Aerial crown-view tile of a tropical tree (Barro Colorado Island, Panama), acquired 20250414:
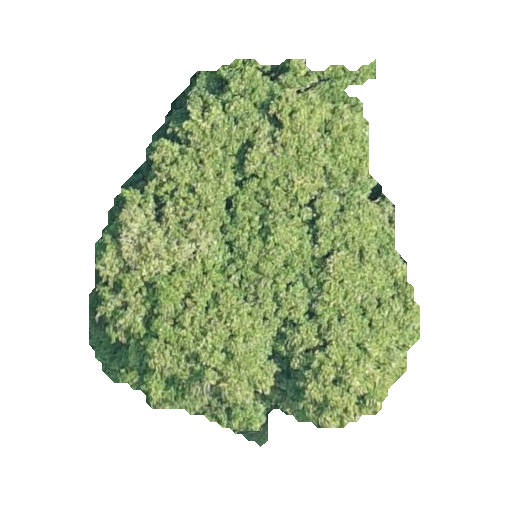
Species: Prioria copaifera
GBIF accepted scientific name: Prioria copaifera
Crown area: 137.173 m²